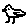
Label: bird